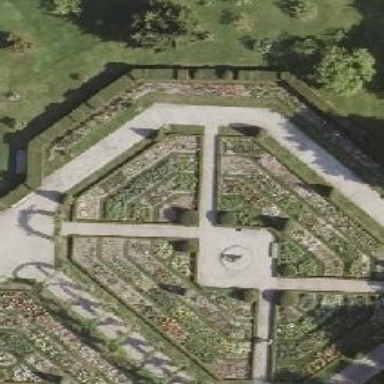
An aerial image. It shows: Flowerbed surrounded by hedge.